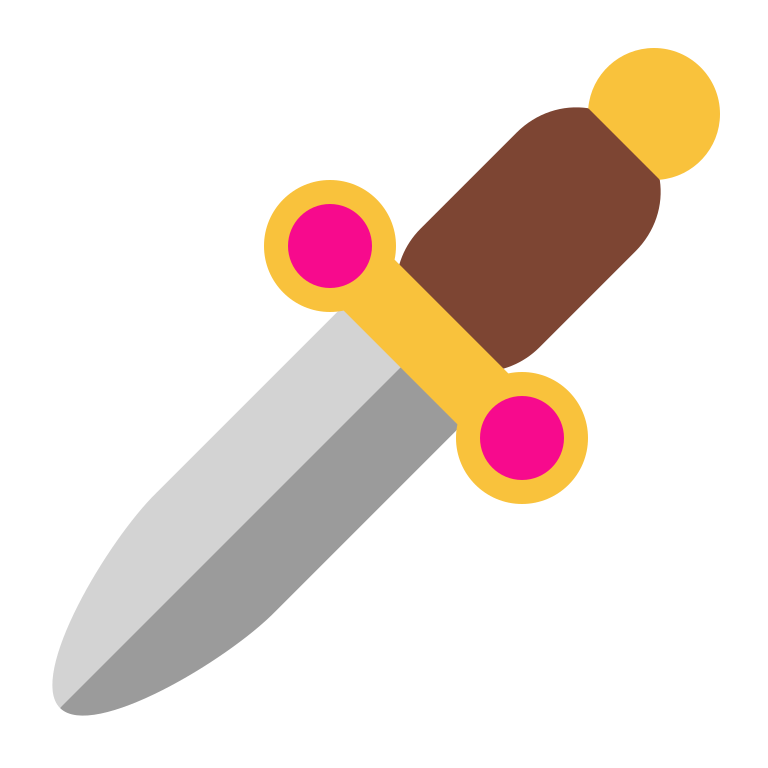
dagger flat